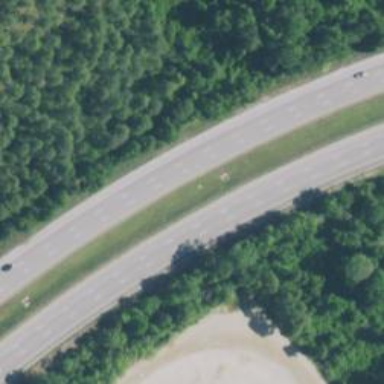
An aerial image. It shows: Motorway.